На гладкой горизонтальной поверхности массивной плиты покоится клин массой $M$ и углом наклона $\alpha$ (см. рисунок).  Клин плотно прилегает к поверхности плиты. Шар массой $m$ летит горизонтально и ударяется о гладкую наклонную поверхность клина (удар упругий). В результате клин начинает двигаться по плите.
Найдите отношение $m / M$, если через некоторое время шар попадает в ту же точку на клине, от которой он отскочил.
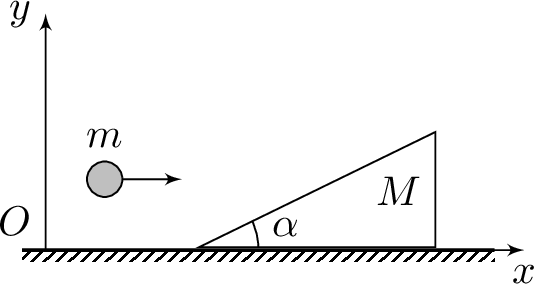
Решение: Пусть $v_{0}$ — начальная скорость шара. Закон сохранения горизонтальной составляющей импульса при ударе шара о поверхность клина:$$m v_{0}=(m+M) v_{x}, \qquad (1)$$где $v_{x}$ — горизонтальная составляюoая скорости шара после столкновения, равная скорости клина (в противоположном случае шар не упадет в ту же точку).Закон сохранения энергии:$$\frac{m v_{0}^{2}}{2}=\frac{m+M}{2} v_{x}^{2}+\frac{m}{2} v_{y}^{2}, \qquad (2)$$где $v_{y}$ — вертикальная составляющая скорости шара после столкновения с клином.Пусть за время удара $\Delta t$ шарика о клин между ними действовала сила, среднее значение которой равно $F$. Тогда в проекциях на координатные оси уравнение второго закона Ньютона для обоих тел будет иметь вид$$m v_{y}=F \Delta t \cos \alpha, \qquad (3)\\M v_{x}=F \Delta t \sin \alpha. \qquad (4)$$Из-за отсутствия трения сила $\vec{F}$ направлена перпендикулярно поверхности клина. Исключив $F \Delta t$ из $(3)$ и $(4)$, получим выражение$$\frac{m}{M} \frac{v_{y}}{v_{x}}=\frac{\cos \alpha}{\sin \alpha}, v_{y}=\frac{M}{m} v_{x} \frac{\cos \alpha}{\sin \alpha}. \qquad (5)$$Подставим $v_{y}$ в $(2)$ и преобразуем полученное выражение:$$m^{2} v_{0}^{2}=\frac{m^{2} \sin ^{2} \alpha+m M \sin ^{2} \alpha+M^{2} \cos ^{2} \alpha}{\sin ^{2} \alpha} v_{x}^{2}. \qquad (6)$$Возведя $(1)$ в квадрат и поделив его на $(6)$, найдем искомое соотношение:$$\frac{m}{M}=\frac{\cos ^{2} \alpha-\sin ^{2} \alpha}{\sin ^{2} \alpha}=2.$$
Ответ: $$ \frac{m}{M}=\frac{\cos ^{2} \alpha-\sin ^{2} \alpha}{\sin ^{2} \alpha}=2. $$
Темы:
T, Механика, Динамика, ЗСЭ, Соударения, ЗСИ, Всероссийские